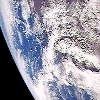
Label: cloud